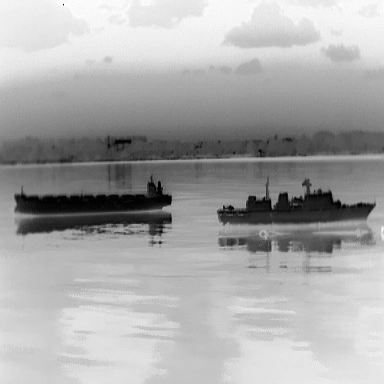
There are two objects shown in the infrared image, including a warship, and a liner.